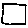
Label: square